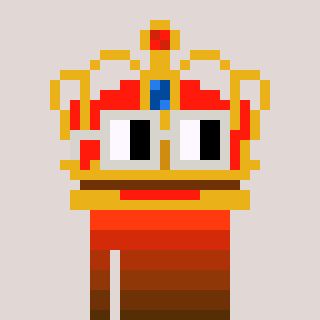
a pixel art character with square light gray glasses, a crown-shaped head and a computerblue-colored body on a warm background